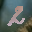
Label: 2